Field crop: maize
Growth stage: 2
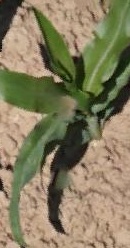
Species: maize